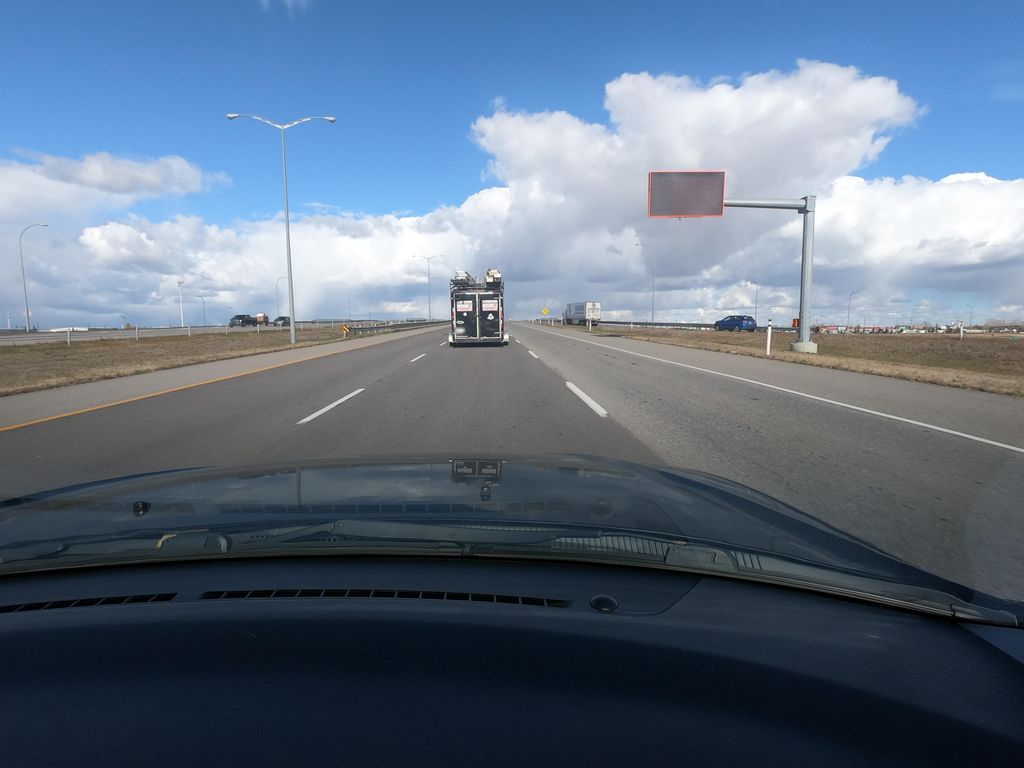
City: calgary